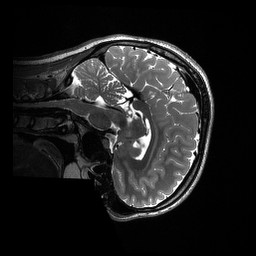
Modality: T2w
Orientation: sagittal
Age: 18
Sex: female